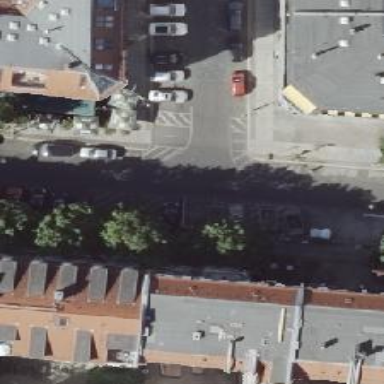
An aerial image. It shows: Residential road with separate sidewalks on both sides. Parking is parallel on the right side of the street and perpendicular on the left side.